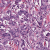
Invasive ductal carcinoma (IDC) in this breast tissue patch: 1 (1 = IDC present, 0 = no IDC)